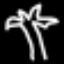
Label: palm tree